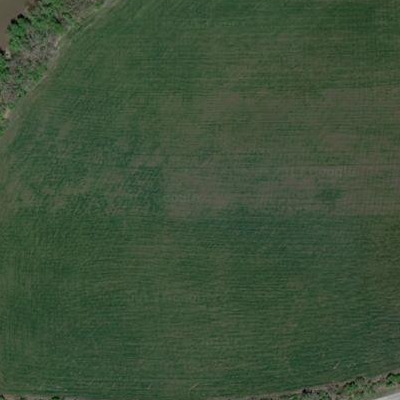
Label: aGrass